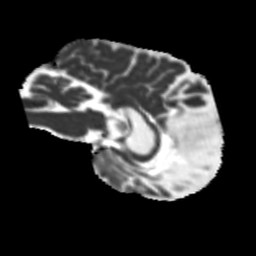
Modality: MD
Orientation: sagittal
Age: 57
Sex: male
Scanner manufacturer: siemens
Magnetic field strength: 3 T
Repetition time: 5.25 s
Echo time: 0.08 s